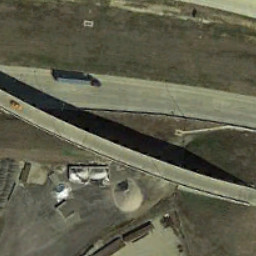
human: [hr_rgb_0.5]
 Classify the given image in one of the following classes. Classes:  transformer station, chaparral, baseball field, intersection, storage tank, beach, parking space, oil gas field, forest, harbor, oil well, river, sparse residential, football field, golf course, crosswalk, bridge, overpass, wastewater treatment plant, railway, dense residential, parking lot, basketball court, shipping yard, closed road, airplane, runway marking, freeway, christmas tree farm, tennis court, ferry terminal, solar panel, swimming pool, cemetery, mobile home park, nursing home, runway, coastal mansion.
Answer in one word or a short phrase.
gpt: overpass